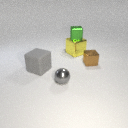
small brown metal cube to the right of small gray metal sphere